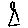
Label: triangle